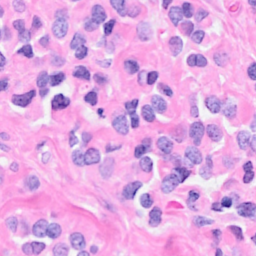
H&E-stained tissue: Breast